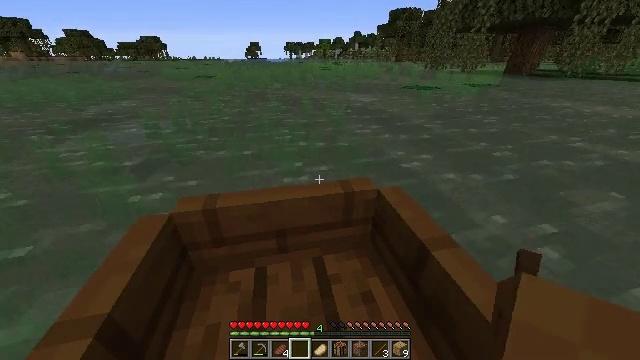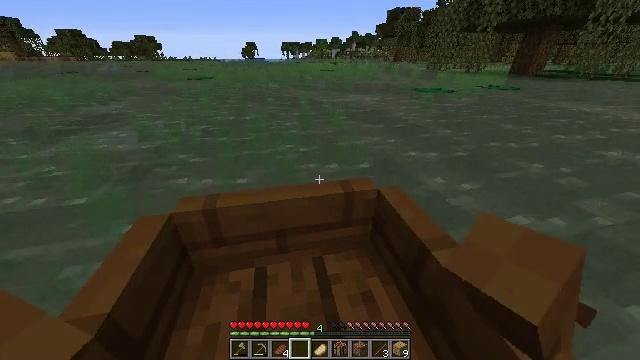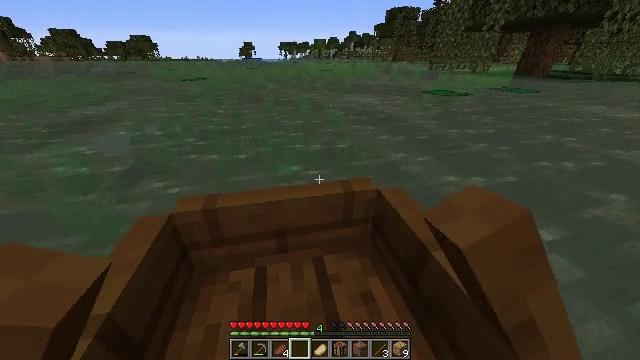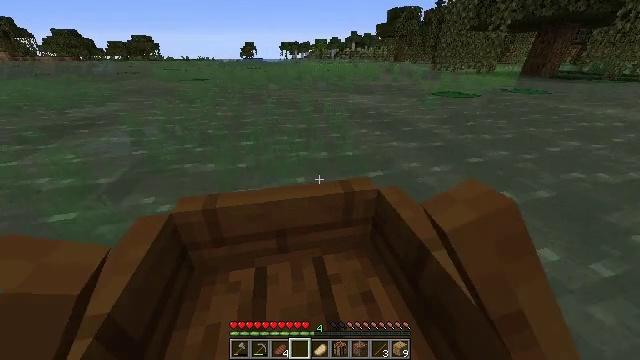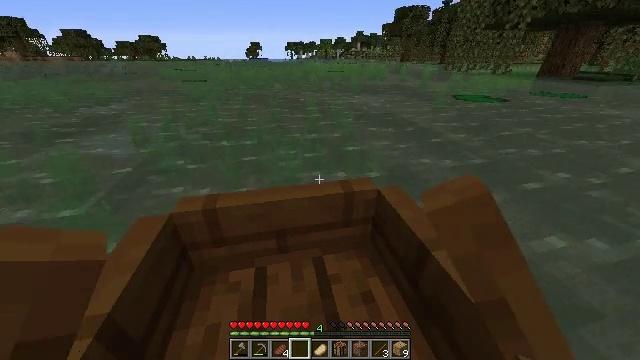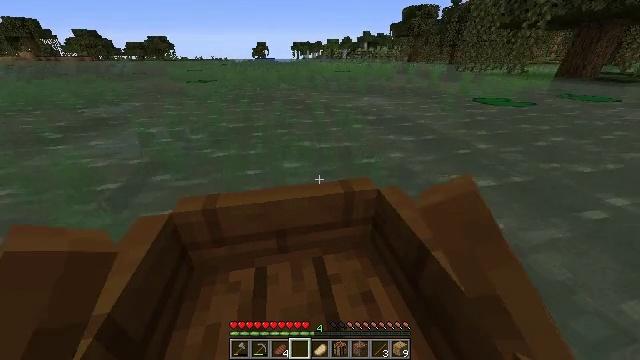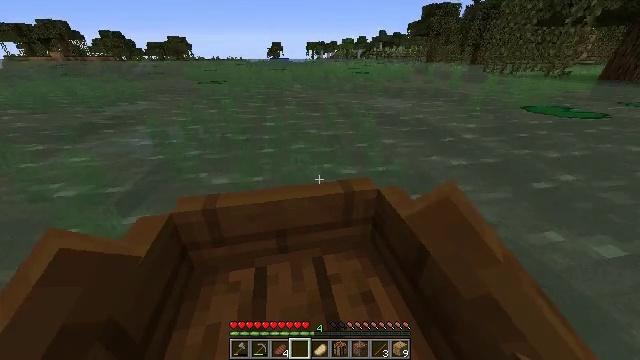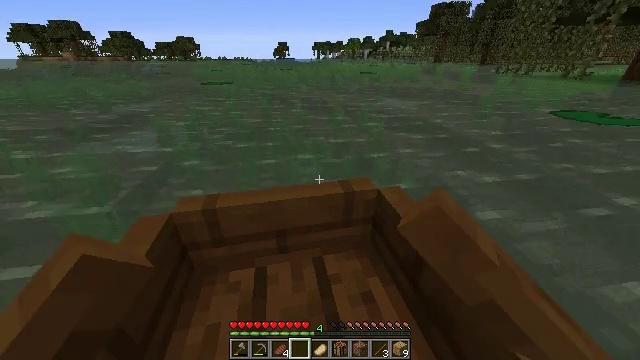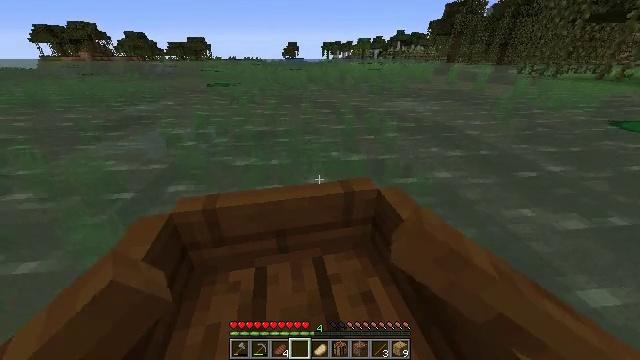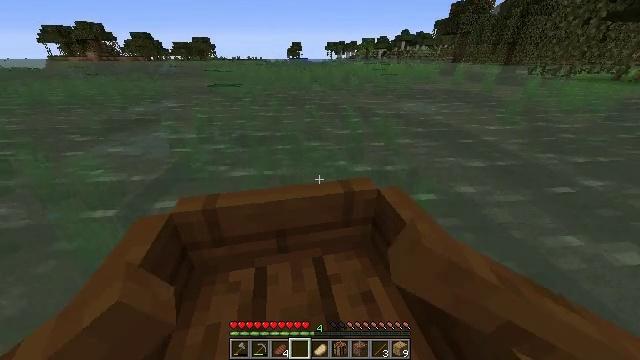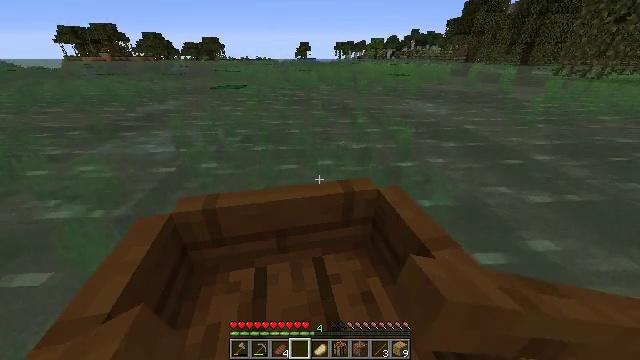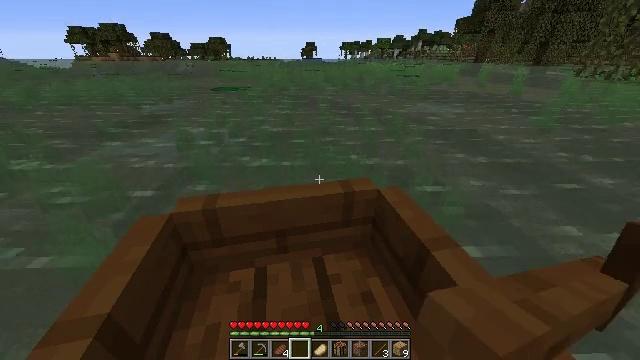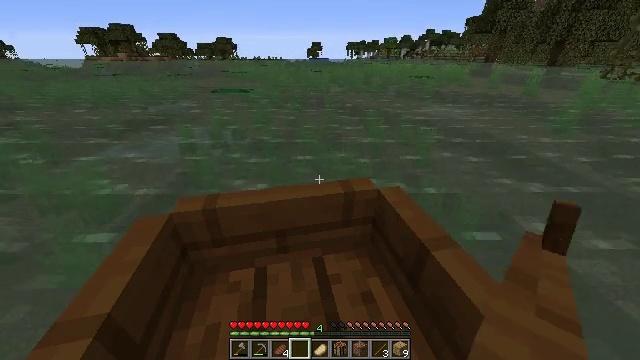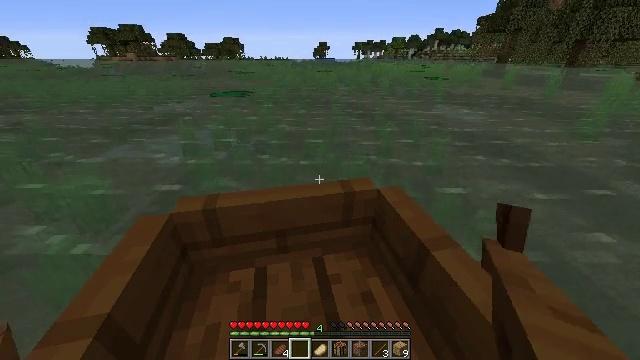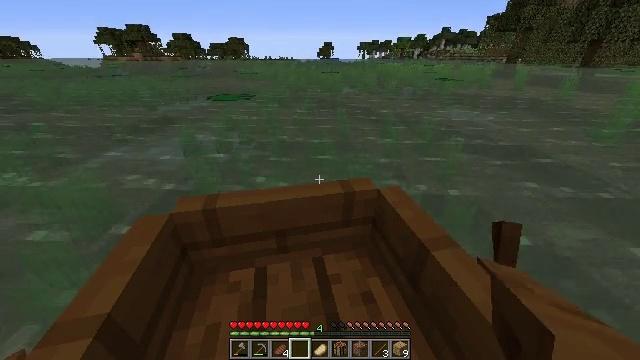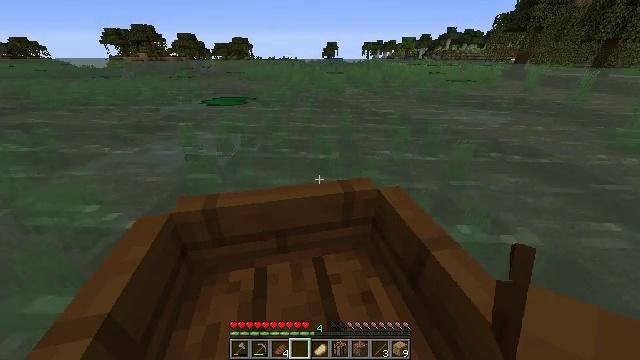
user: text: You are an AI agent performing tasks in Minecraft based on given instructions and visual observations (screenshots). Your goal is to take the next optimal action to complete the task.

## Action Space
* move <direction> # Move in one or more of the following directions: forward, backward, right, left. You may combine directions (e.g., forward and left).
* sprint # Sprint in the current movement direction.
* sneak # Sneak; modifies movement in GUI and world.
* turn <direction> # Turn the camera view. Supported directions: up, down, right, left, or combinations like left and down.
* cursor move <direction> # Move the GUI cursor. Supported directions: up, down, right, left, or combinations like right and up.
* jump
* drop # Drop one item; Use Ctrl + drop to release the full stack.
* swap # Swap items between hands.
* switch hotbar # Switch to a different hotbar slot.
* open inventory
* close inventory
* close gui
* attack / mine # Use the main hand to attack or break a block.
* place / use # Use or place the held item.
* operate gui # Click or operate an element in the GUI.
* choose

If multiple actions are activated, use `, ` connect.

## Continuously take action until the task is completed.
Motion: motion action
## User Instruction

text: Collect seagrass by hand or tool.
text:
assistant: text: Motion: move forward, jump
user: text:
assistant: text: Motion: move forward and move left, jump
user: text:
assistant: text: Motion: move forward and move left, jump
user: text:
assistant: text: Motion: move forward and move left, sprint, jump
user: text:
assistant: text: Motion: move forward, sprint, jump
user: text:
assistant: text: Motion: move forward, sprint, jump
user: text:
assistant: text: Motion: move forward, sprint, jump
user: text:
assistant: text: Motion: move forward, jump
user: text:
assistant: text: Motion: move forward, jump
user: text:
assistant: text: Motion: move forward, jump
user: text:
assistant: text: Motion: move forward, jump
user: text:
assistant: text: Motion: move forward, jump
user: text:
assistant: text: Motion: move forward, jump
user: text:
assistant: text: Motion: move forward, jump
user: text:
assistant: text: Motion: move forward, jump
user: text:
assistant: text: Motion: move forward, jump
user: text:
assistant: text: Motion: move forward, jump
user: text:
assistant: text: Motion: move forward, jump
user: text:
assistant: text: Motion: move forward, jump
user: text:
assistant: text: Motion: move forward and move right, jump
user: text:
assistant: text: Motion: move forward and move right, jump
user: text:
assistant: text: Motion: move forward and move right, jump
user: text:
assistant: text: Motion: move forward, jump
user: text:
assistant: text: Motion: move forward, jump
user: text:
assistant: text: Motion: move forward, jump
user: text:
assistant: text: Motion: move forward, jump
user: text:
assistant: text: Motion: move forward, jump
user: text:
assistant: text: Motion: move forward, jump
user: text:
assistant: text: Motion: move forward, jump
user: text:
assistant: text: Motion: move forward and move left, jump